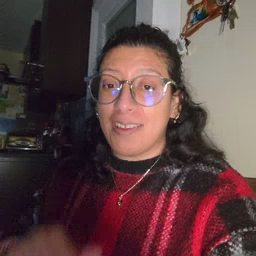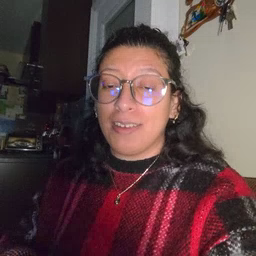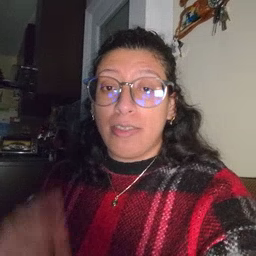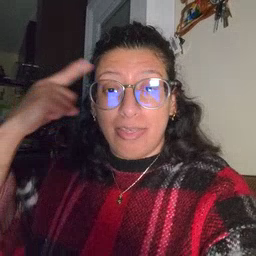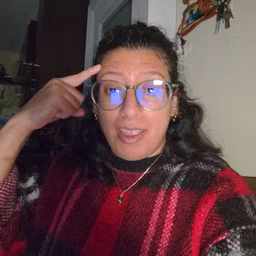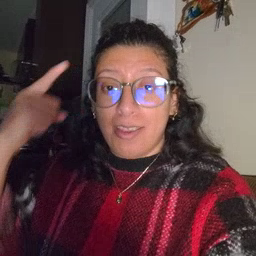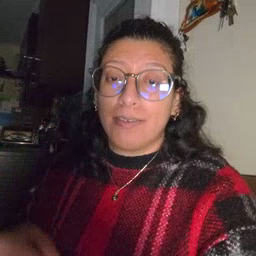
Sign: think